Chest X-ray. View position: PA
Patient age: 47
Patient sex: M
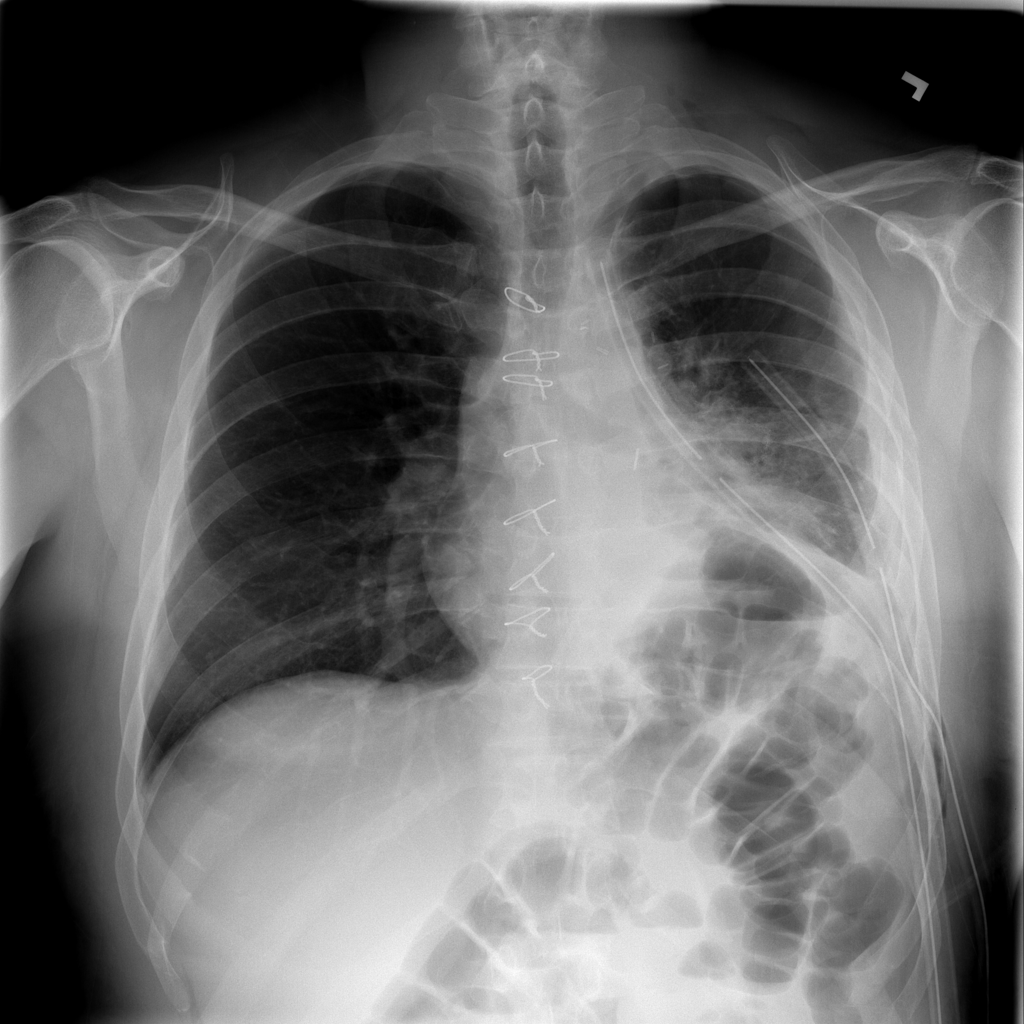
Finding: Pneumothorax